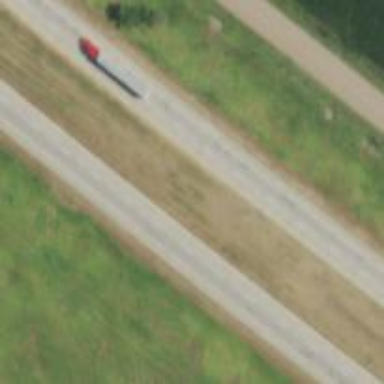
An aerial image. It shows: Asphalt motorway.